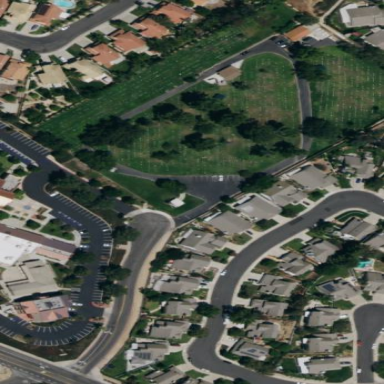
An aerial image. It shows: Cemetery.